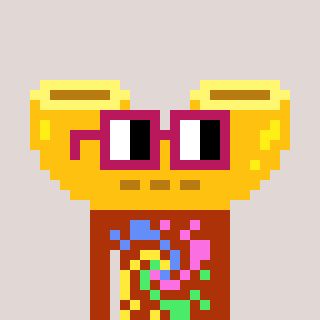
a pixel art character with square dark red glasses, a macaroni-shaped head and a hotbrown-colored body on a warm background